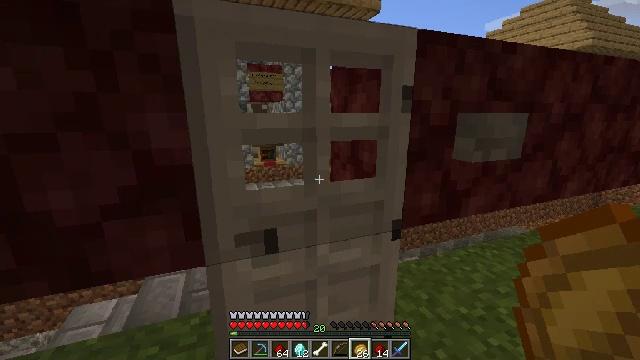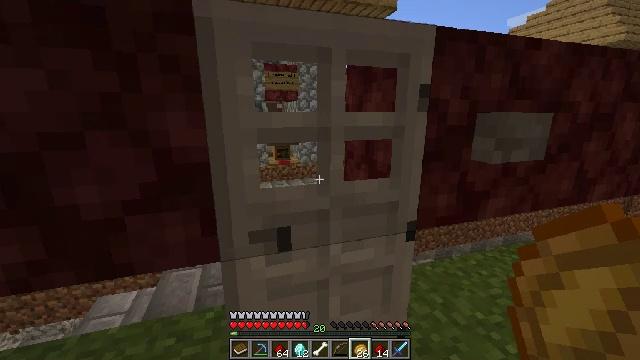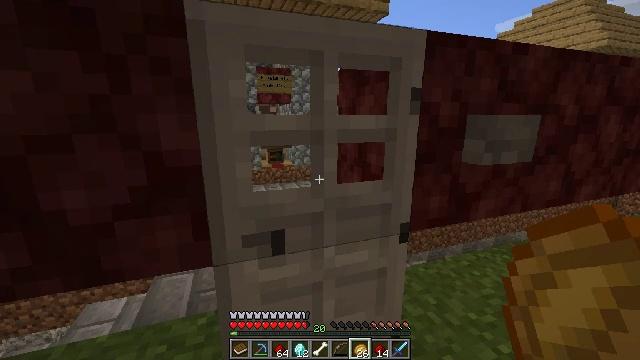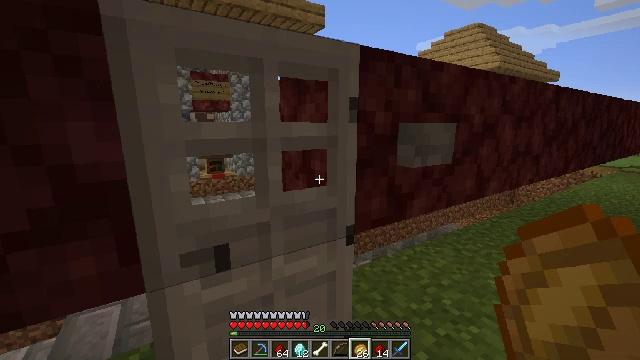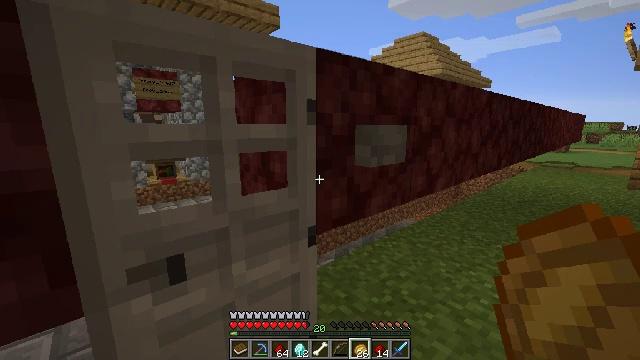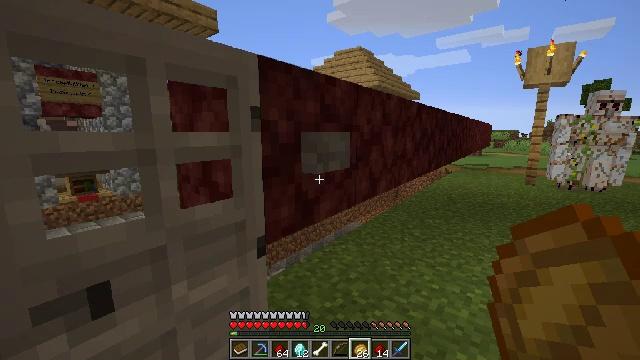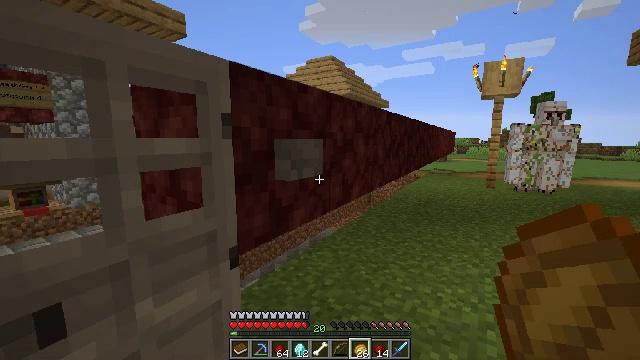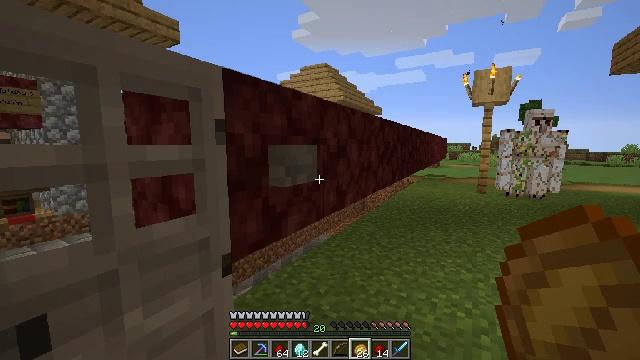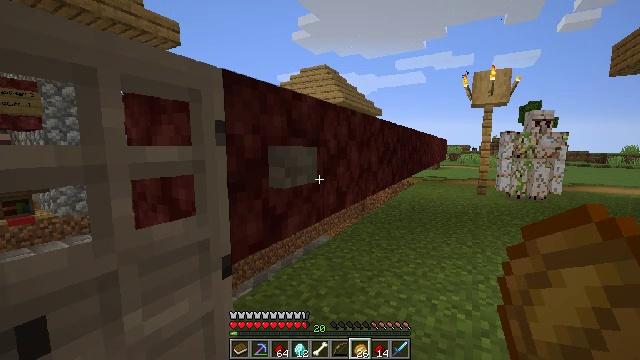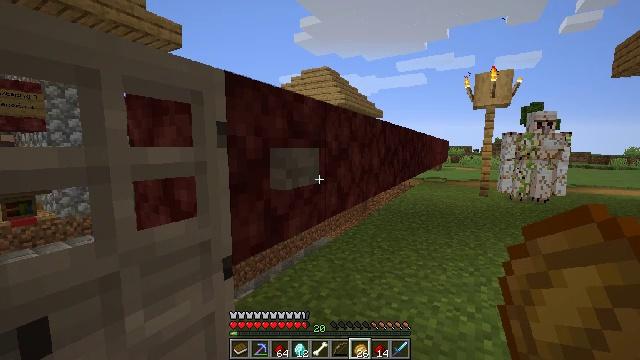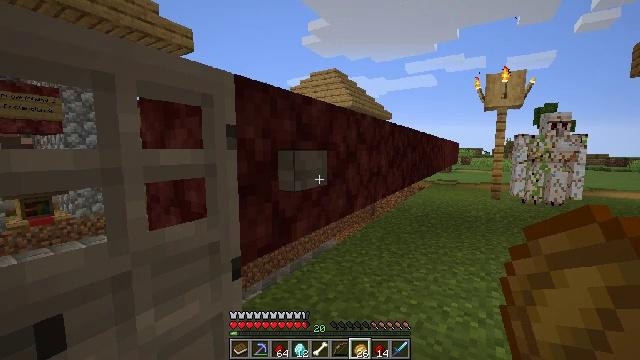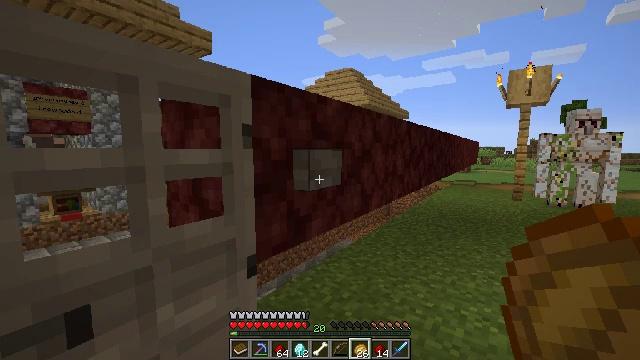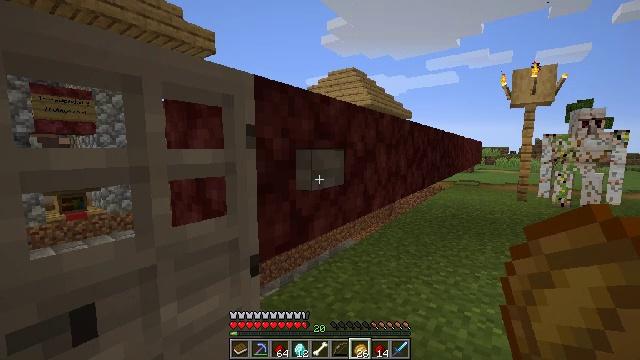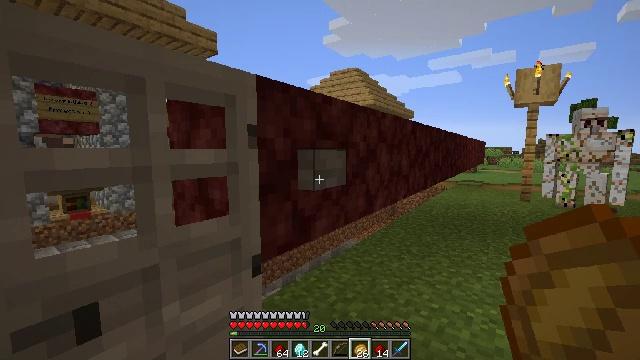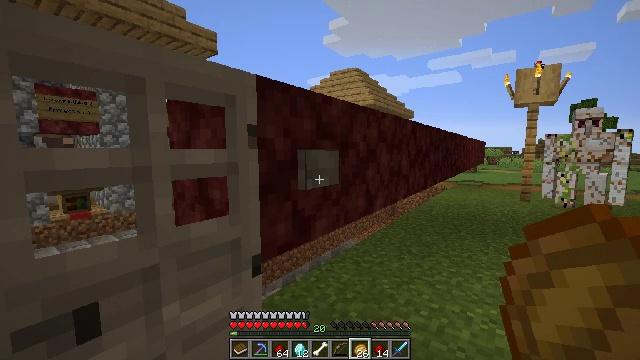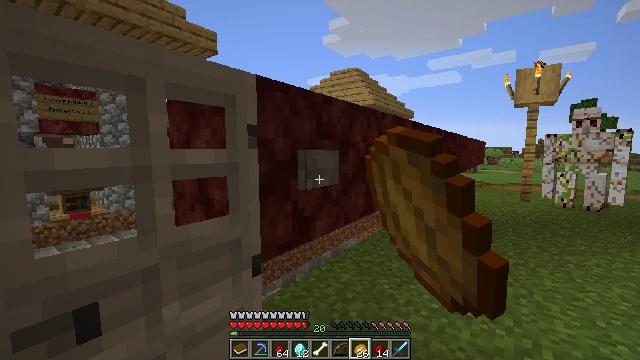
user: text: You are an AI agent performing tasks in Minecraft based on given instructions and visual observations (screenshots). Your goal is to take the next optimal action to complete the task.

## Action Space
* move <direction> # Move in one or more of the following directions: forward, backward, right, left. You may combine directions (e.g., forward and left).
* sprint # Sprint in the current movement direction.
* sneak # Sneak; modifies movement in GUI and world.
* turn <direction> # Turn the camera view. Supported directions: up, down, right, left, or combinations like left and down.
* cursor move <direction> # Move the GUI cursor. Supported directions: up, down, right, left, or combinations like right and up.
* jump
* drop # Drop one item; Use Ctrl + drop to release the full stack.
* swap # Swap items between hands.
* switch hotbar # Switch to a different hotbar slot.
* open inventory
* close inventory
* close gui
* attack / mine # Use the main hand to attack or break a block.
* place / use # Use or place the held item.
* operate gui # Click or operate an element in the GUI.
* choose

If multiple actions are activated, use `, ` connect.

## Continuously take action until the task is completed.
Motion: motion action
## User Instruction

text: craft item air
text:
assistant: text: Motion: turn left
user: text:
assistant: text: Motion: turn right
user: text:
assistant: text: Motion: turn right and up
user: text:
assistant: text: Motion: turn right
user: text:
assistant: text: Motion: turn right and up
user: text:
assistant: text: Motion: turn right and up
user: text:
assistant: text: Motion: turn right and up
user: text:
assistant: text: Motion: no_op
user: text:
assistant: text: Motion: no_op
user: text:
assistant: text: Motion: turn left
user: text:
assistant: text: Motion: turn left
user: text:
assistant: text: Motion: no_op
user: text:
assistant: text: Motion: no_op
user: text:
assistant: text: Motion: use / place
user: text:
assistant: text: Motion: use / place
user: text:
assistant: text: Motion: use / place
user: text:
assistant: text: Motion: turn left and down
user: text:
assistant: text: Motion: move forward, turn left and down
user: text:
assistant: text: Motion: move forward, turn left and down
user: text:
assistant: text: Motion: move forward, turn left
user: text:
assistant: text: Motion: move forward
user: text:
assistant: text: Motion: move forward
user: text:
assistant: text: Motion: move forward
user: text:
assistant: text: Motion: move forward
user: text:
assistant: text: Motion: move forward
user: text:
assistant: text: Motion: move forward
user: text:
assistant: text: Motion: move forward and move right
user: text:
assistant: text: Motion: move forward and move right, turn left
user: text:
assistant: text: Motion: move forward, turn left
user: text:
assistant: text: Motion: move forward, turn left and up